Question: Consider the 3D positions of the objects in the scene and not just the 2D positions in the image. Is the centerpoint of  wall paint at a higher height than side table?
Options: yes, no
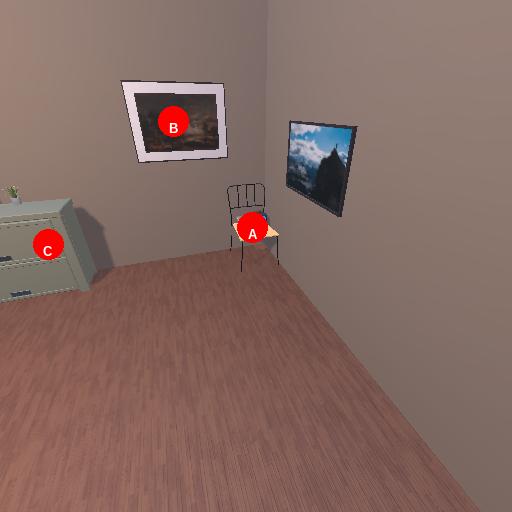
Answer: yes